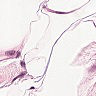
Metastatic tissue present: no